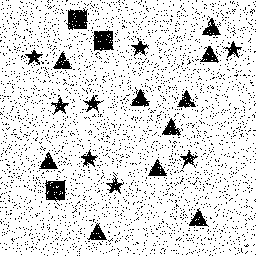
Squares: 3
Triangles: 10
Stars: 8
Total shapes: 21